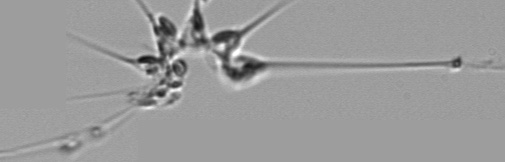
Label: Asterionellopsis_glacialis